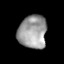
Tissue: lung
Cell type: Epithelial cells
Senescence score: 0.1455
Nuclear area (px): 922
Mean DAPI intensity: 156.683